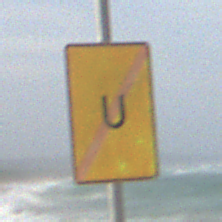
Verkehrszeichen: EndeUmleitung
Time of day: MorningAfternoon
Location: Outdoor (Suburban)
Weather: PartlyCloudy
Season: NotSpecified
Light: Natural